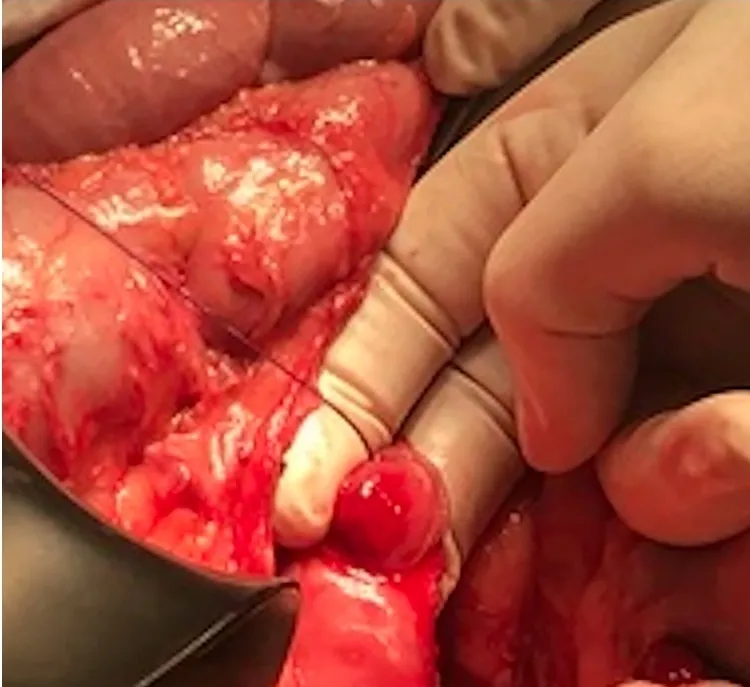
Intraluminal tumor with central bleeding ulceration.
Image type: medical_photograph (other_medical_photograph)